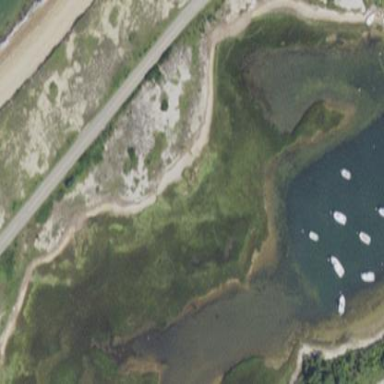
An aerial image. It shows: Tidal marsh wetland area.